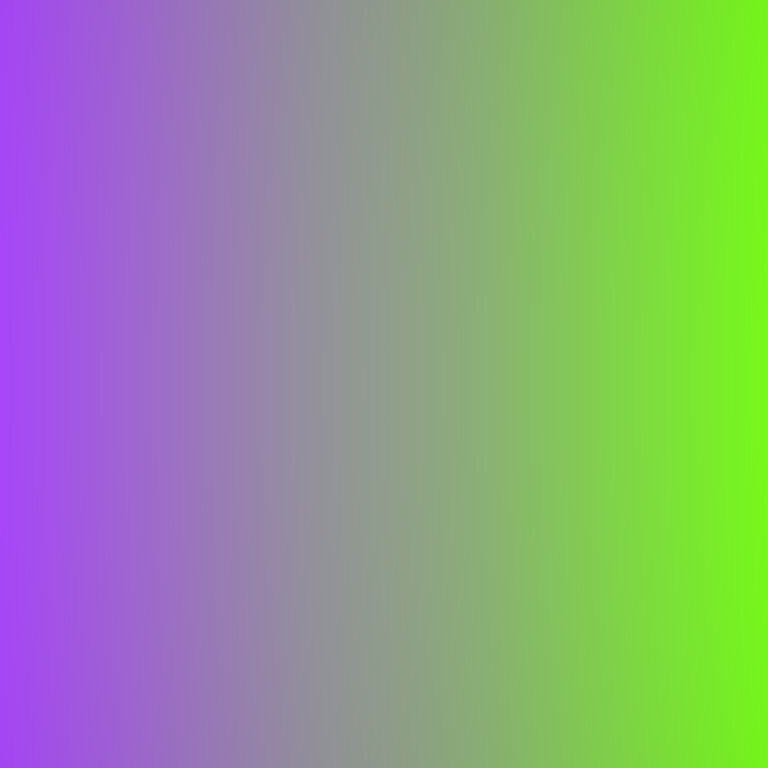
Abstract light effect, smooth gradient from violet to lime green, calm atmosphere, soft blend, no room, no furniture, no objects.